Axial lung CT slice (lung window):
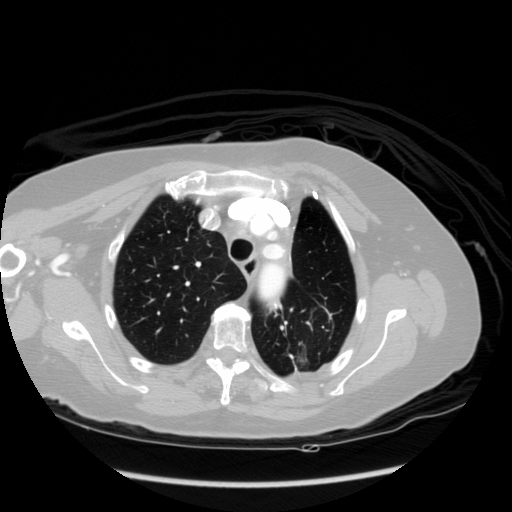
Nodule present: no